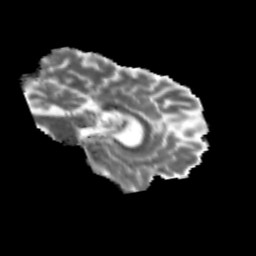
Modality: MD
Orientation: sagittal
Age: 36
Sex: male
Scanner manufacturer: siemens
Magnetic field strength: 3 T
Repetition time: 3.5 s
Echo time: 0.125 s